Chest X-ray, AP view. Patient: 63 years old, sex M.
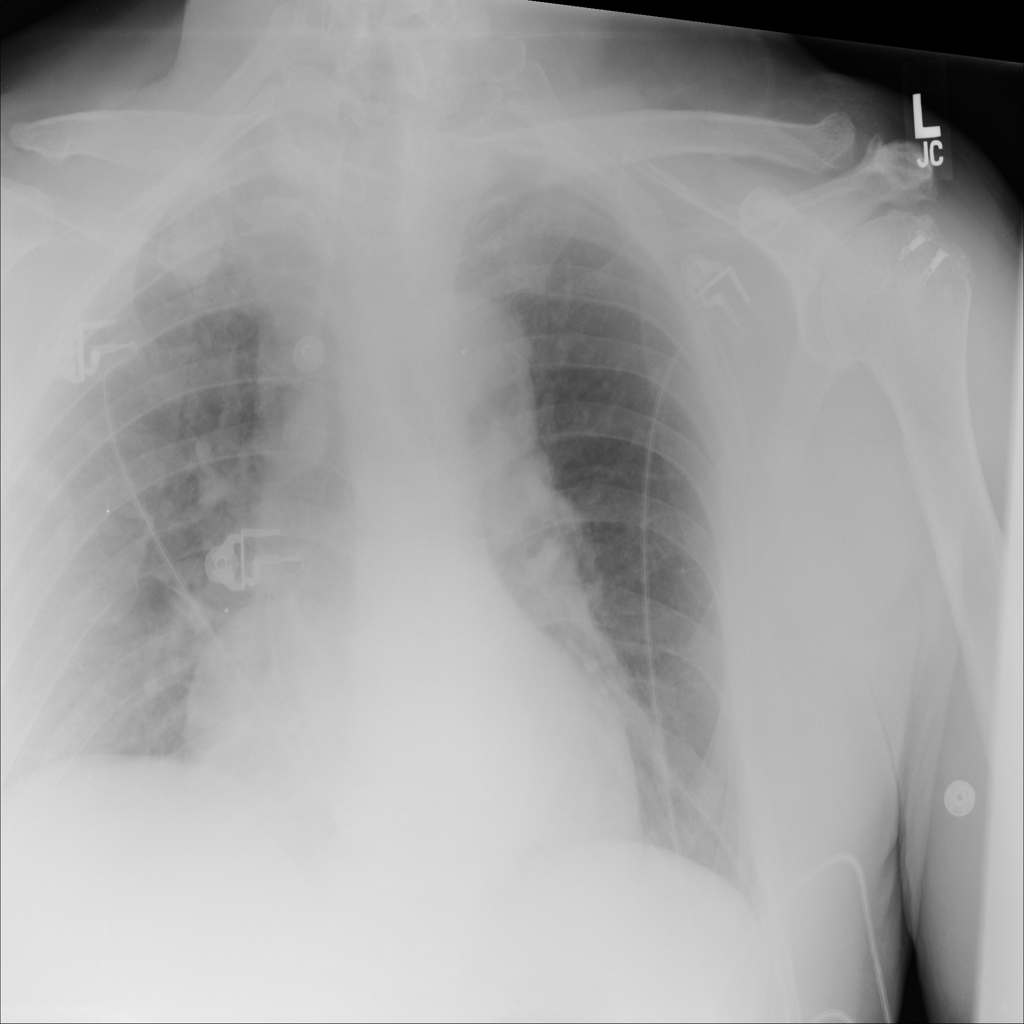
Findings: No Finding